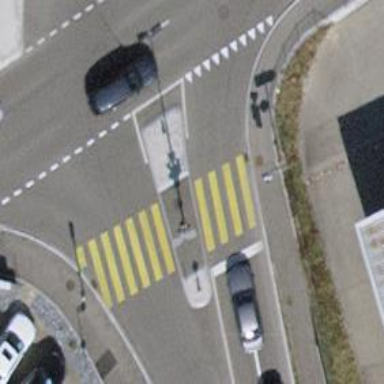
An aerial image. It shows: Zebra crossing on the road.